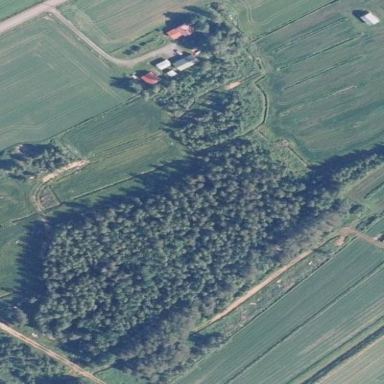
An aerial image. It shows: Beautiful woodland area.